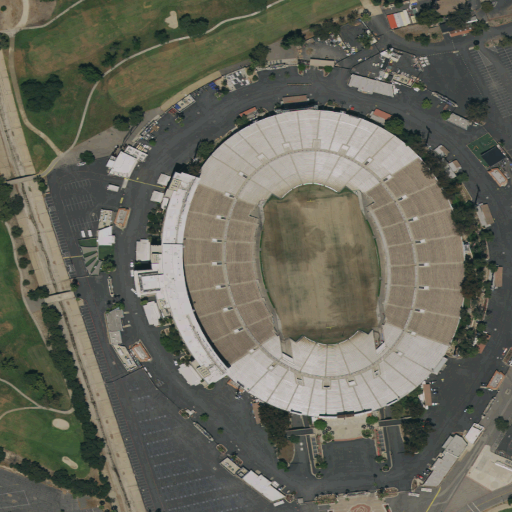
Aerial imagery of depression(s) in California named Rose Bowl containing medium intensity development, open development, high intensity development, low intensity development, and grassland